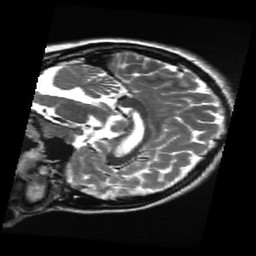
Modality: T2w
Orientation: sagittal
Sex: female
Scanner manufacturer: ge
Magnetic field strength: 3 T
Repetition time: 5 s
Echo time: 0.1019 s